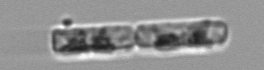
Label: Guinardia_delicatula